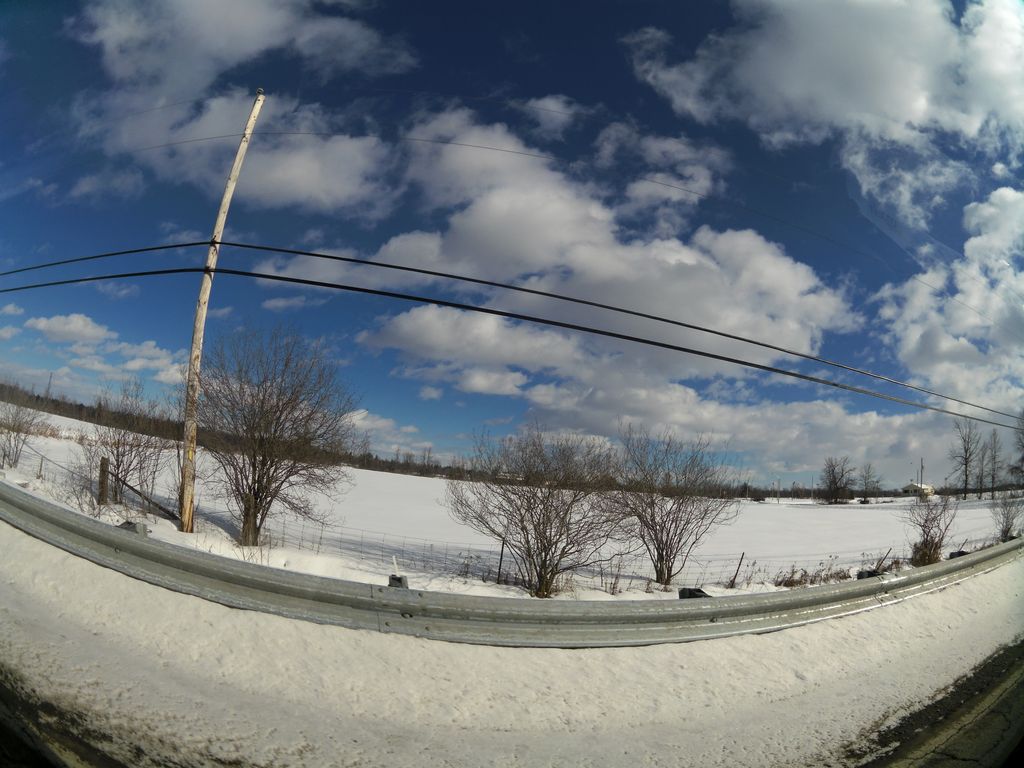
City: ottawa-gatineau